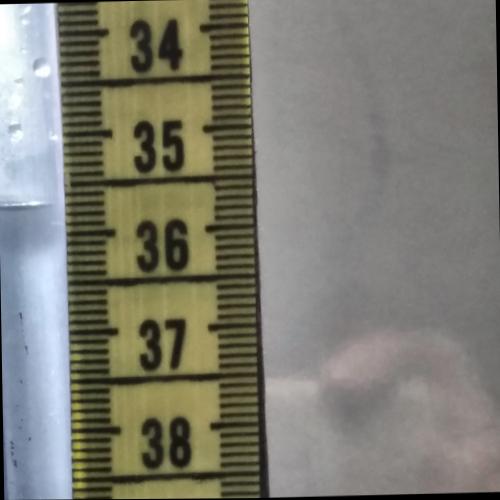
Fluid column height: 35.7 cm